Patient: sex F, age 86
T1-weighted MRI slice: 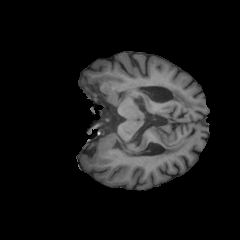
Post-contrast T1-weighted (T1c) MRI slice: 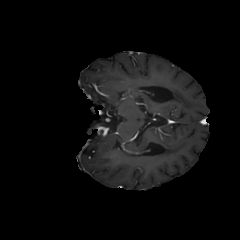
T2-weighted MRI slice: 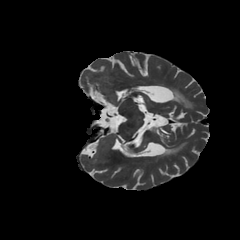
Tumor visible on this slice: no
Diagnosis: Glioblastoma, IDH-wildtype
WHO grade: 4